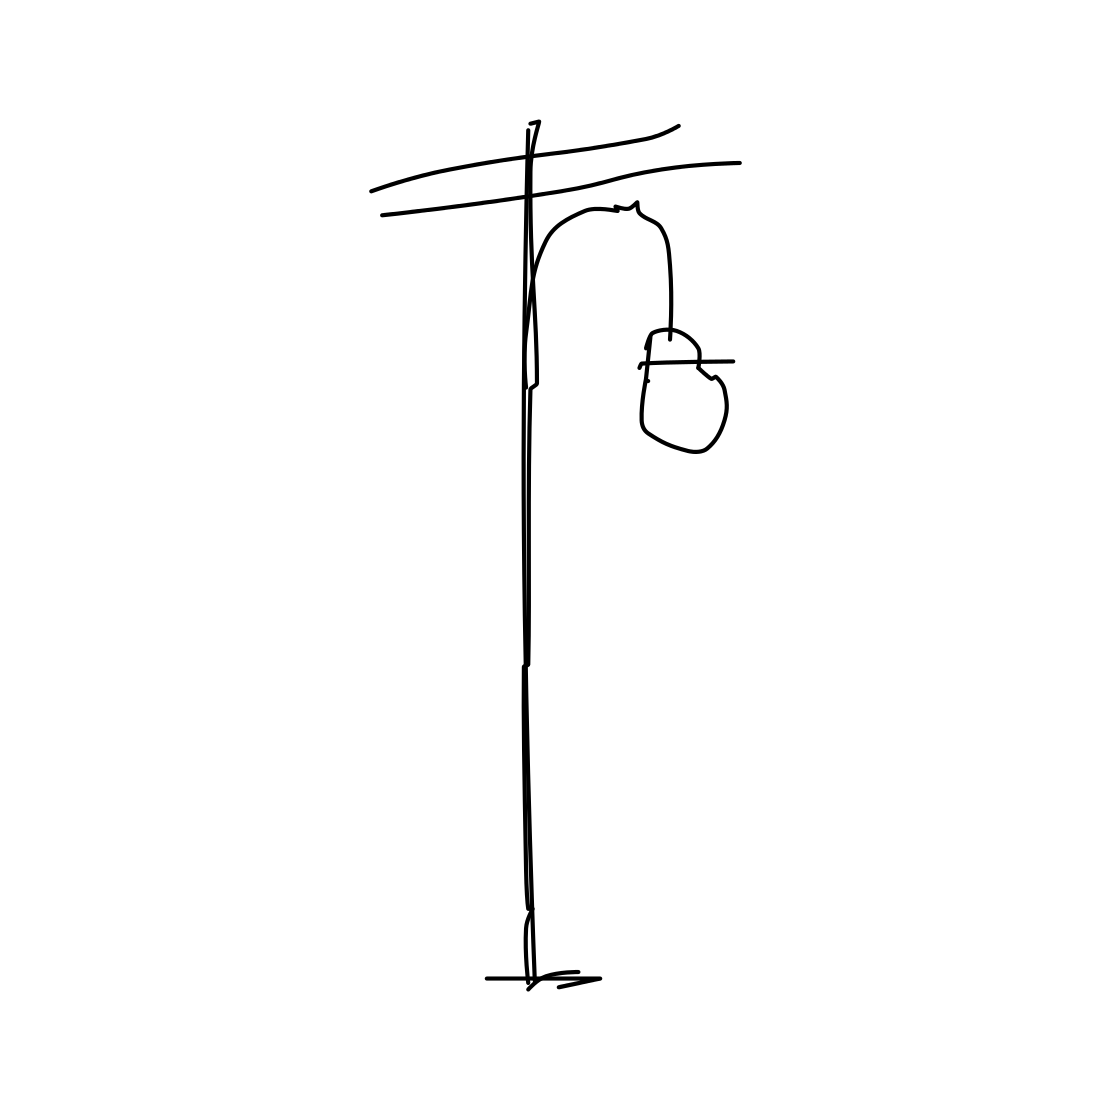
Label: streetlight